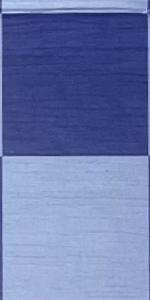
Label: Empty